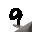
Label: 9